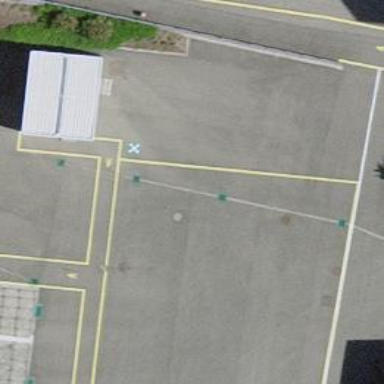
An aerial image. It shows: Assembly point designated for emergencies.